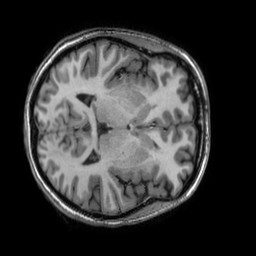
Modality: T1w
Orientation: axial
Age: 33
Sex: female
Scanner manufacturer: ge
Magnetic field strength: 3 T
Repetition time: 0.008776 s
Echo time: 0.003796 s